Question: I wanted to dig in into the language specific construct "prototype" of javascript.
And here is my learning purpose code:
'''
var f = function() {};
f.ext = 1;
f.prototype.pext = 2;
'''
When i debug this code now with firebug, i get the following:

Where does this infinite nesting come from?
Let's begin from top (OK=unterstood):
f (OK)
- ext (OK)
- prototype (OK)
- pext (OK)
- constructor (I'm stuck at this point)
Whose constructor is that? And why do we have this infinte nesting?
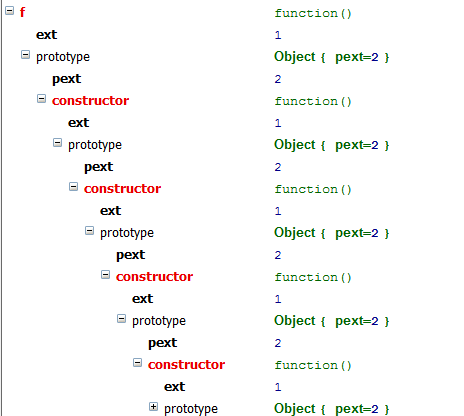
Answer: Its simply because 'f === f.prototype.constructor', those are the same and Firebug shows them as circular references.
The same as:
'''
var a = {},
b = a;
a.b = b;
'''
You will see infinite references here too.